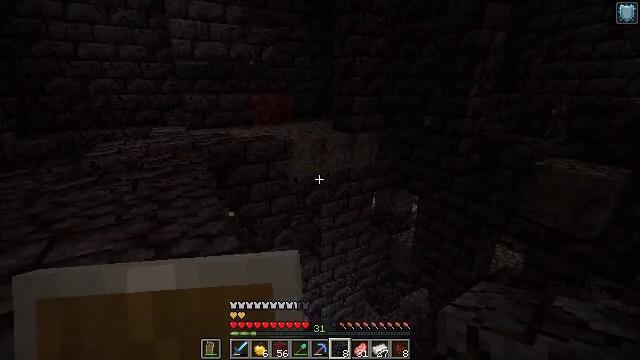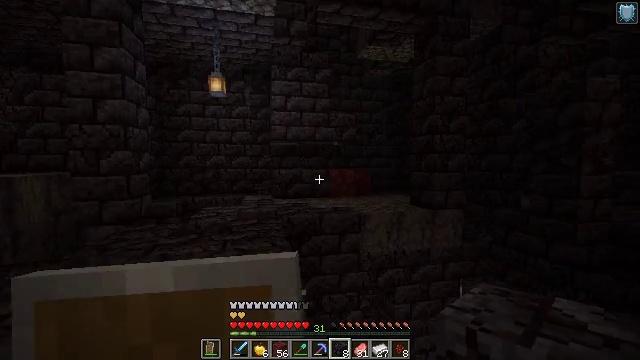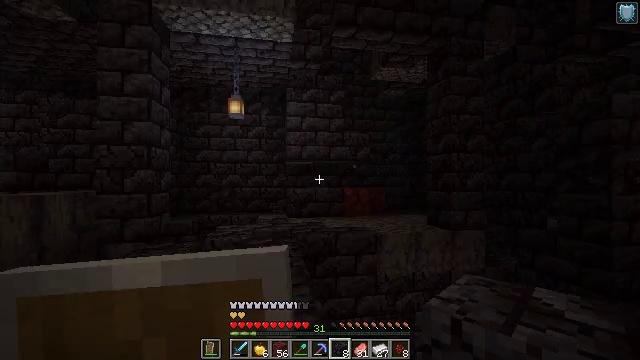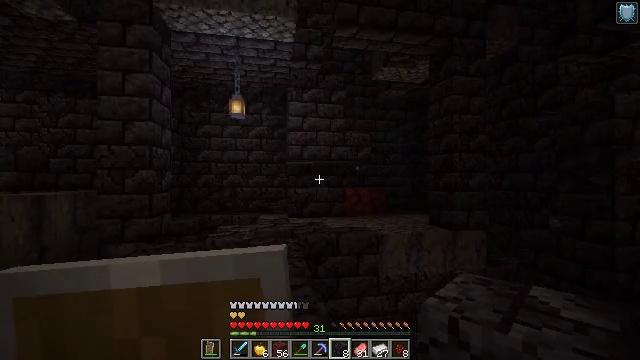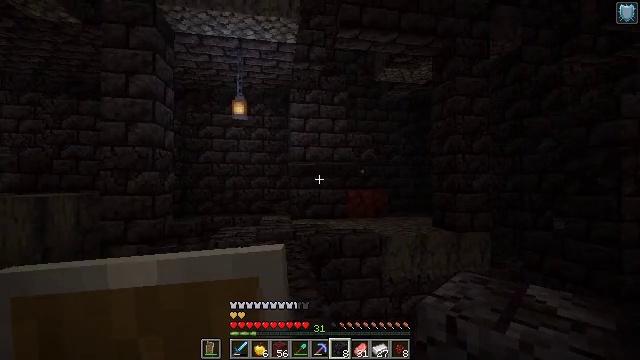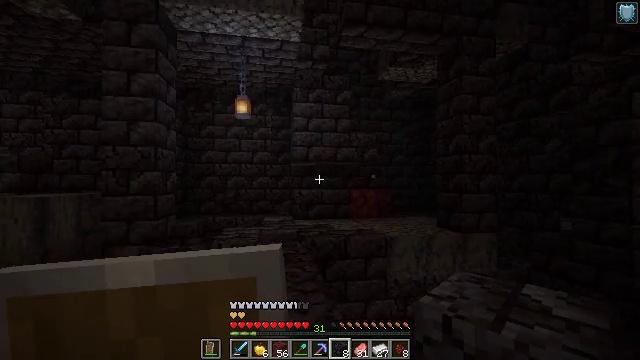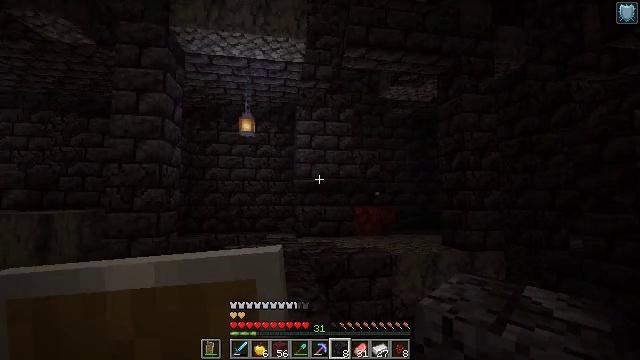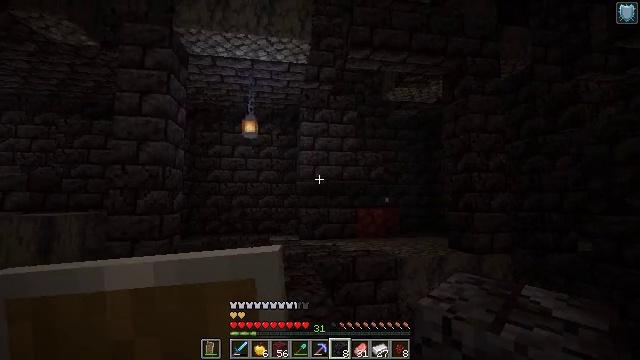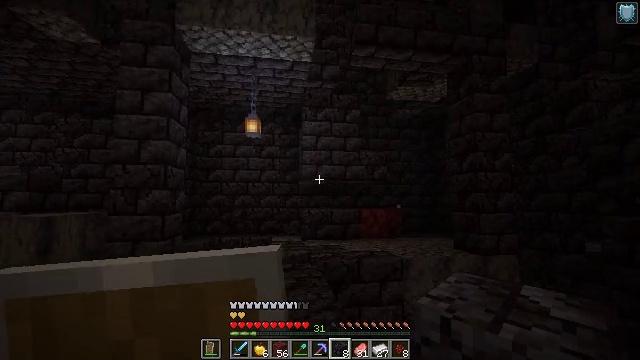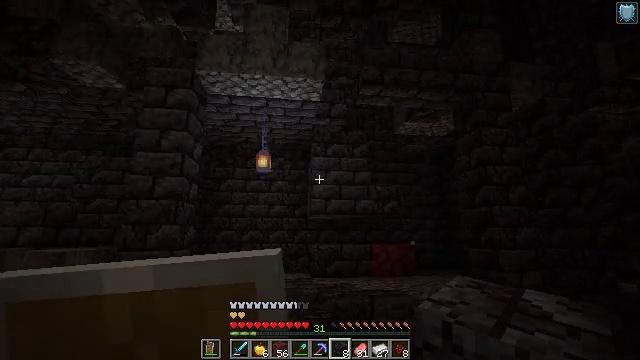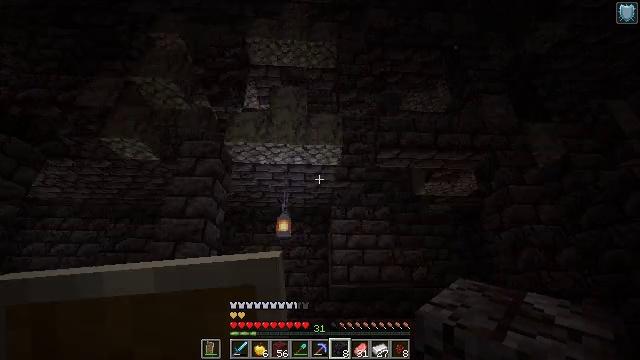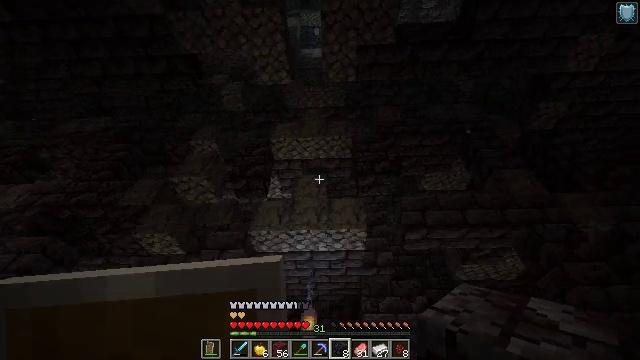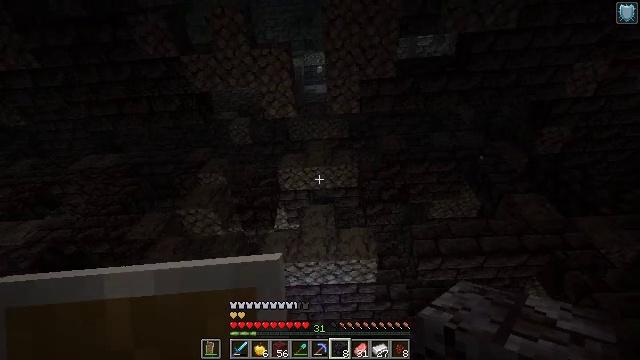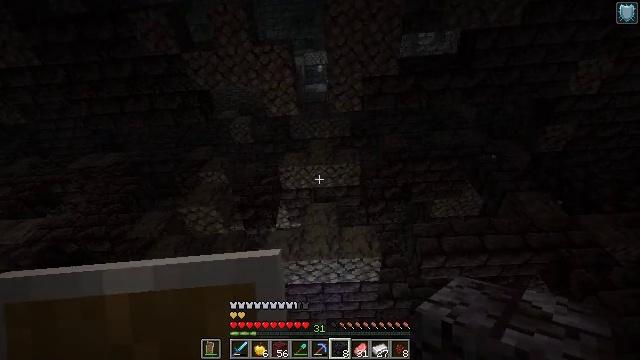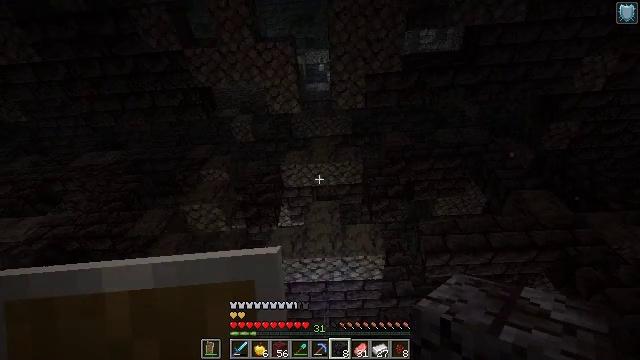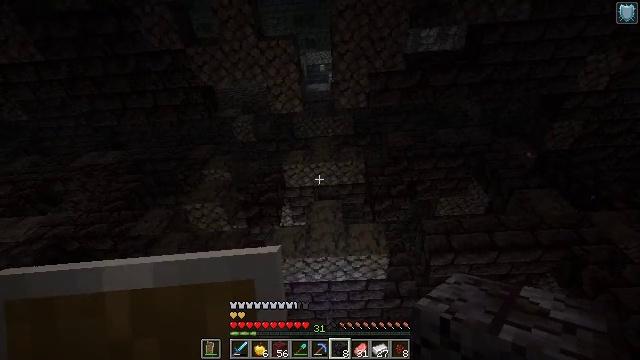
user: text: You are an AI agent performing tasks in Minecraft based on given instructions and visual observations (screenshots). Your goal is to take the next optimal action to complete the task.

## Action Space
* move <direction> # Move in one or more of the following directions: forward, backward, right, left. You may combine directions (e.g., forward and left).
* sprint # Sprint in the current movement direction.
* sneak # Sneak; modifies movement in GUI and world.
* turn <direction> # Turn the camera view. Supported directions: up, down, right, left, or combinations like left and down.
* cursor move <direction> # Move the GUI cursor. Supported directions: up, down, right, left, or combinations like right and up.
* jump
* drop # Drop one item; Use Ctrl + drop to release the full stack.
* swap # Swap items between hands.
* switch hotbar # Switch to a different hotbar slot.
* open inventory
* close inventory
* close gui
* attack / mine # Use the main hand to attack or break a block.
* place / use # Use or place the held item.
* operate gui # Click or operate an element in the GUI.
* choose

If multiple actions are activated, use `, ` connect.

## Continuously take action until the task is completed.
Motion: motion action
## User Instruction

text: Attack the cracked polished blackstone bricks to gather it.
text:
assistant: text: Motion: move left, sneak, turn left and up
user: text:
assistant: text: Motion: move left, sneak, turn left and up
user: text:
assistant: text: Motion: move forward and move left, sneak
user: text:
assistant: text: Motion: move forward and move left, sneak
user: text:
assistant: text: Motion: move forward and move left, sneak
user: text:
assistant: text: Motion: move forward and move left, sneak, turn up
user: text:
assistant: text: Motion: move forward and move left, sneak
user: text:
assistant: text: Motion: move forward and move left, sneak
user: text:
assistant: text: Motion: move forward and move left, sneak, turn left and up
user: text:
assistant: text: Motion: move forward and move left, sneak, turn left and up
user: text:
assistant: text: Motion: move forward and move left, sneak, turn left and up
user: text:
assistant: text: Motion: move forward and move left, sneak, turn left and up
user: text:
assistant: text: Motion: move forward and move left, sneak
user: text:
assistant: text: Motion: move forward and move left, sneak
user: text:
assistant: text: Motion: move forward and move left, sneak
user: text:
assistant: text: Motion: move forward, sneak
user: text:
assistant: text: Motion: move forward, sneak
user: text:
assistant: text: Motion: move forward, sneak
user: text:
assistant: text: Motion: move forward, sneak
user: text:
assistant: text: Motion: move forward, sneak
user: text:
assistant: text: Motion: move forward, sneak, turn up
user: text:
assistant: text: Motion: move forward, sneak, turn right and up
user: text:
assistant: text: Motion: move forward, sneak
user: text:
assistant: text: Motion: move forward, sneak
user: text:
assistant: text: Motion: move forward, sneak
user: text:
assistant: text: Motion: move forward, sneak
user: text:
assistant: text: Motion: move forward, sneak
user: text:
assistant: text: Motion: move forward, sneak
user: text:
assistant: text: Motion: move forward, sneak
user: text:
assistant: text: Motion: move forward, sneak